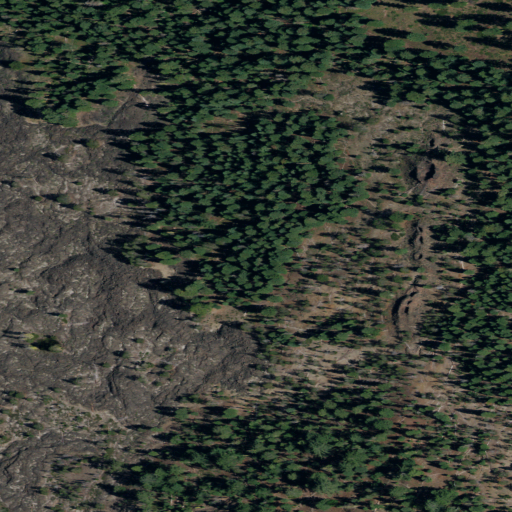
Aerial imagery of crater(s) in California named Shastine Crater containing evergreen forest and shrub